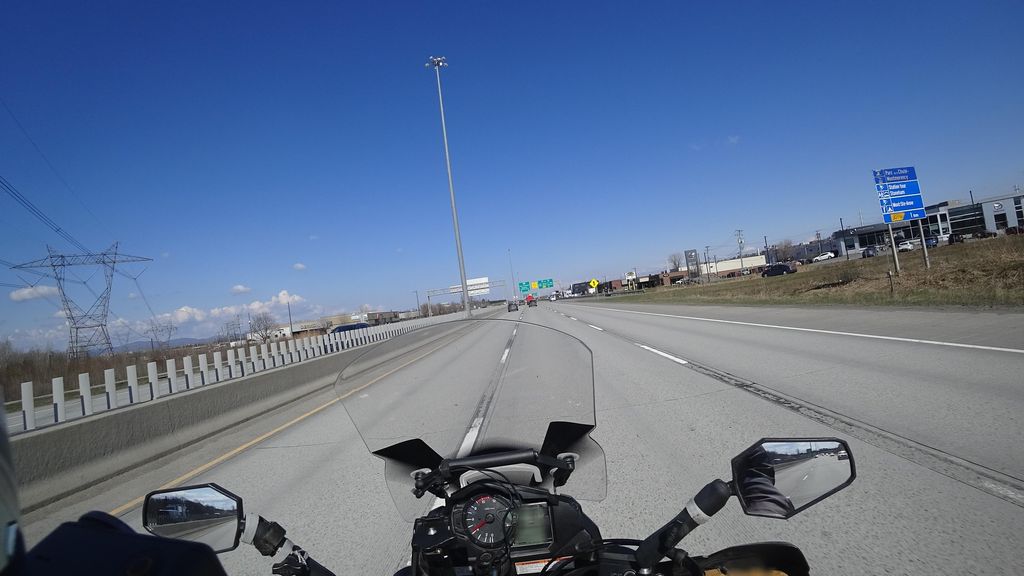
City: quebec_city